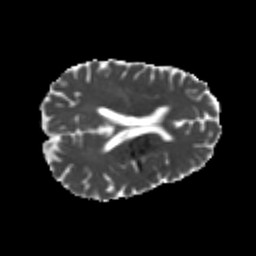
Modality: MD
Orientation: axial
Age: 25
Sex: male
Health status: healthy
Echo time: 0.074 s